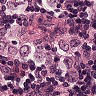
Metastatic tissue present: yes